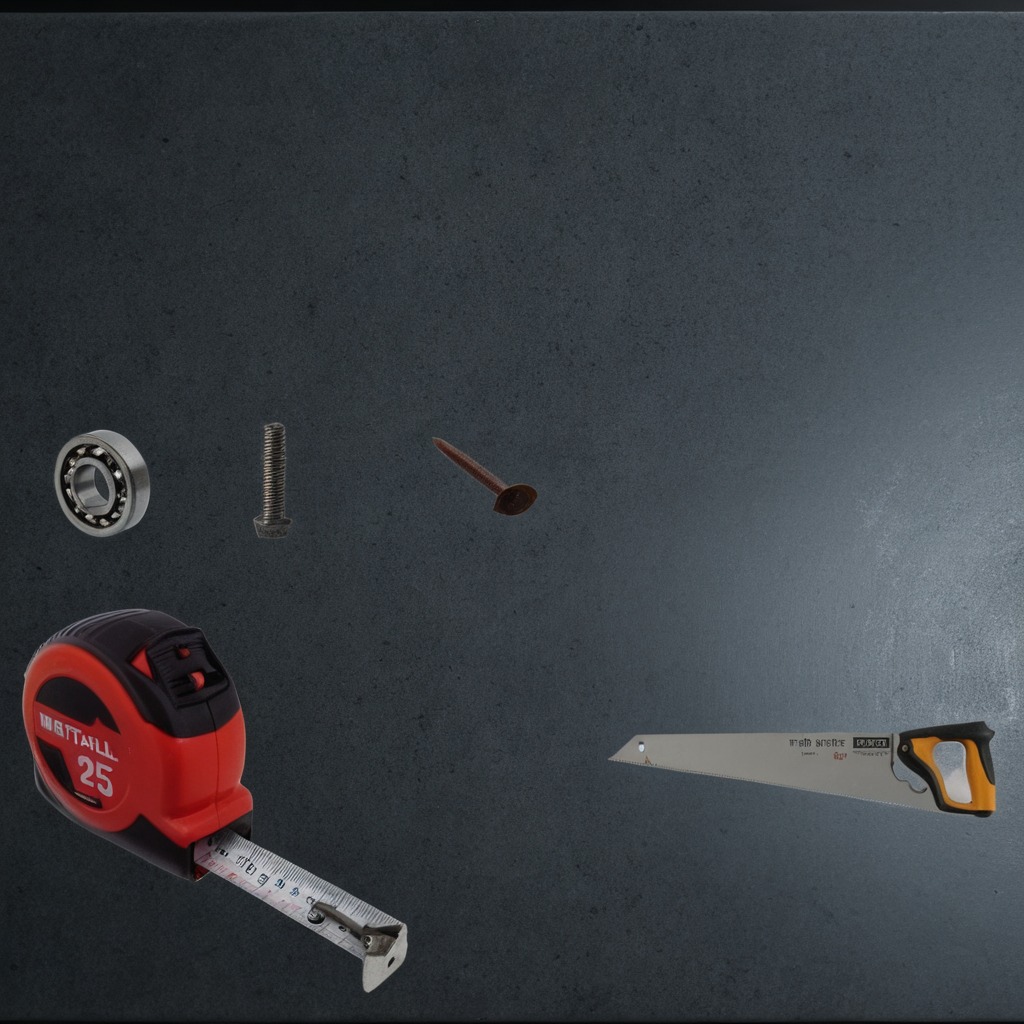
A metal ball bearing, a measuring tape, an iron nail, a coiled metal spring, and a handheld metal saw are lying on the granite table inside a workshop at night.